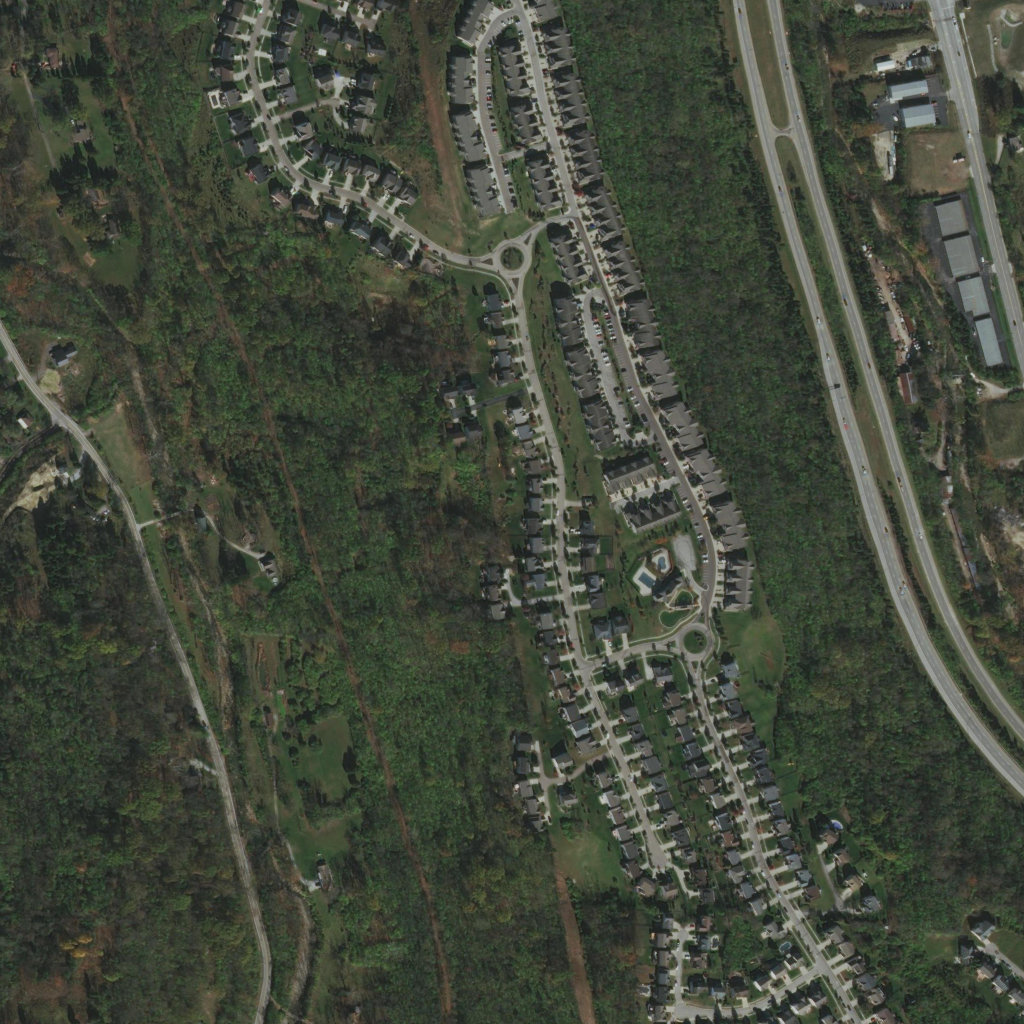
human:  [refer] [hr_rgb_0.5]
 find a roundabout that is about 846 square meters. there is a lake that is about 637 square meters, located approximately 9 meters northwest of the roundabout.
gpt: <box>[[65, 60, 70, 64, 0]]</box>